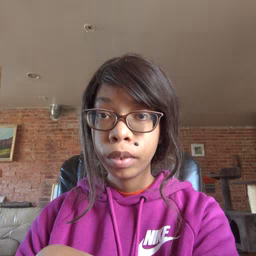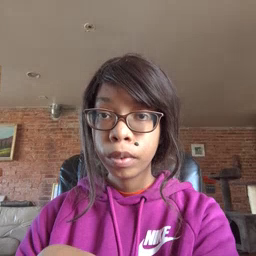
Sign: TV